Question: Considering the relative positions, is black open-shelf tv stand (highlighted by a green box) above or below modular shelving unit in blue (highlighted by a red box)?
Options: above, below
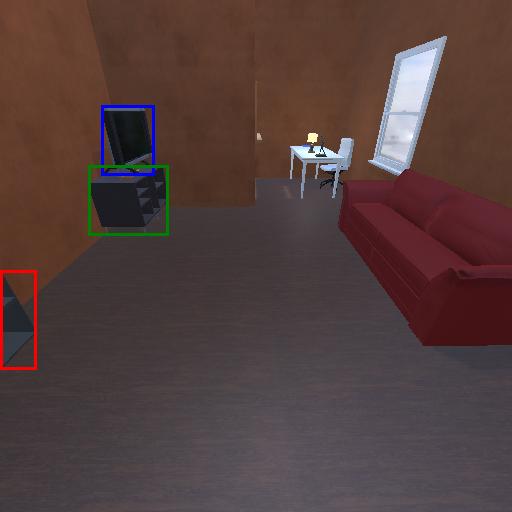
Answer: above